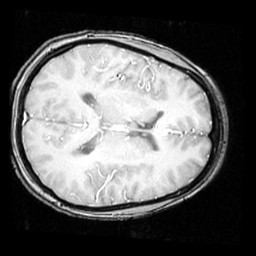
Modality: inplaneT1
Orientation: axial
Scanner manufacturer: ge
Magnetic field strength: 3 T
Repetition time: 0.2 s
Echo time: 0.0036 s